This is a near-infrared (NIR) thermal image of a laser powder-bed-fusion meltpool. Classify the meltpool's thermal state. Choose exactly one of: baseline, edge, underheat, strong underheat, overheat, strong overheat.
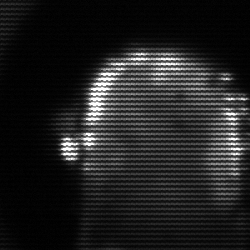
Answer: baseline